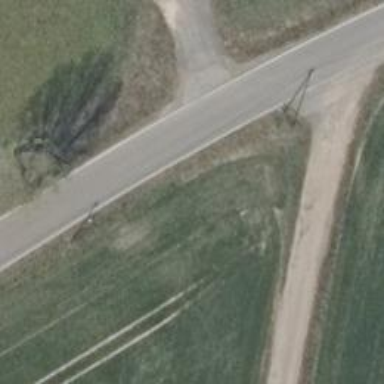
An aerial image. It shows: Unclassified road with paved surface.